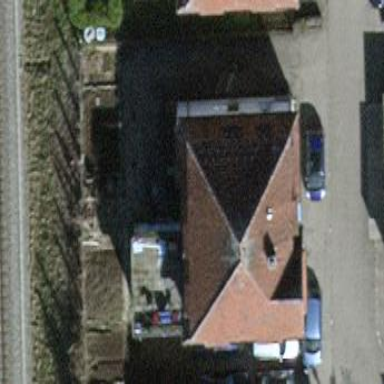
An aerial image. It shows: Hipped roof on residential building.